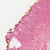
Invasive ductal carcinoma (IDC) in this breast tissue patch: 0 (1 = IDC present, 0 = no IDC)